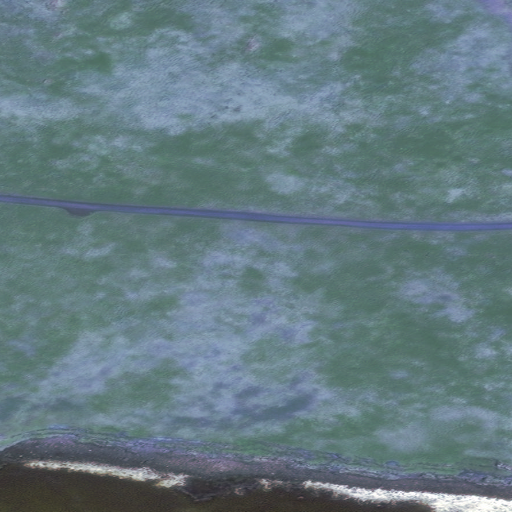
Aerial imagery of cliff(s) in Alaska named Low Bluffs containing only unknown